Question: I have to reorder the bars of the plot with increasing value of y(nbi).
Thanks in advance!
'''
#NBI*Sig_lip
p4 <-ggplot(DF, aes(x=sig_lip, y=nbi, fill=sig_lip)) +
stat_summary(fun.y="mean", geom="bar",show.legend = TRUE) +
stat_summary(func="sd", geom="errorbar") +
theme_minimal()
p4+ coord_flip()
p4 + ggtitle(label = "nbi associated to signaling lipids")
'''

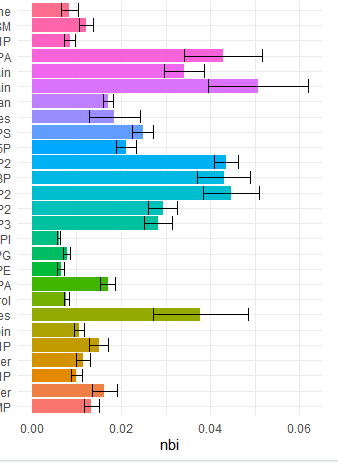
Answer: Here your issue to reorder bargraph is that you are calculating the mean and the standard deviation in 'ggplot2'. So, if you pass the "classic" 'reorder(x, -y)', it will set the order based on the individual values of y not the mean.
So, you need to calculate Mean and SD before passing nbi as an argument in 'ggplot2':
'''
library(dplyr)
library(ggplot2)
DF %>% group_by(sig_lip) %>%
summarise(Mean = mean(nbi, na.rm = TRUE),
SD = sd(nbi, na.rm = TRUE)) %>%
ggplot(aes(x = reorder(sig_lip,-Mean), y = Mean, fill = sig_lip))+
geom_col()+
geom_errorbar(aes(ymin = Mean-SD, ymax = Mean+SD))
'''
Does it answer your question ?
If not, please provide a reproducible example of your dataset by follwoign this guide: <URL>